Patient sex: F
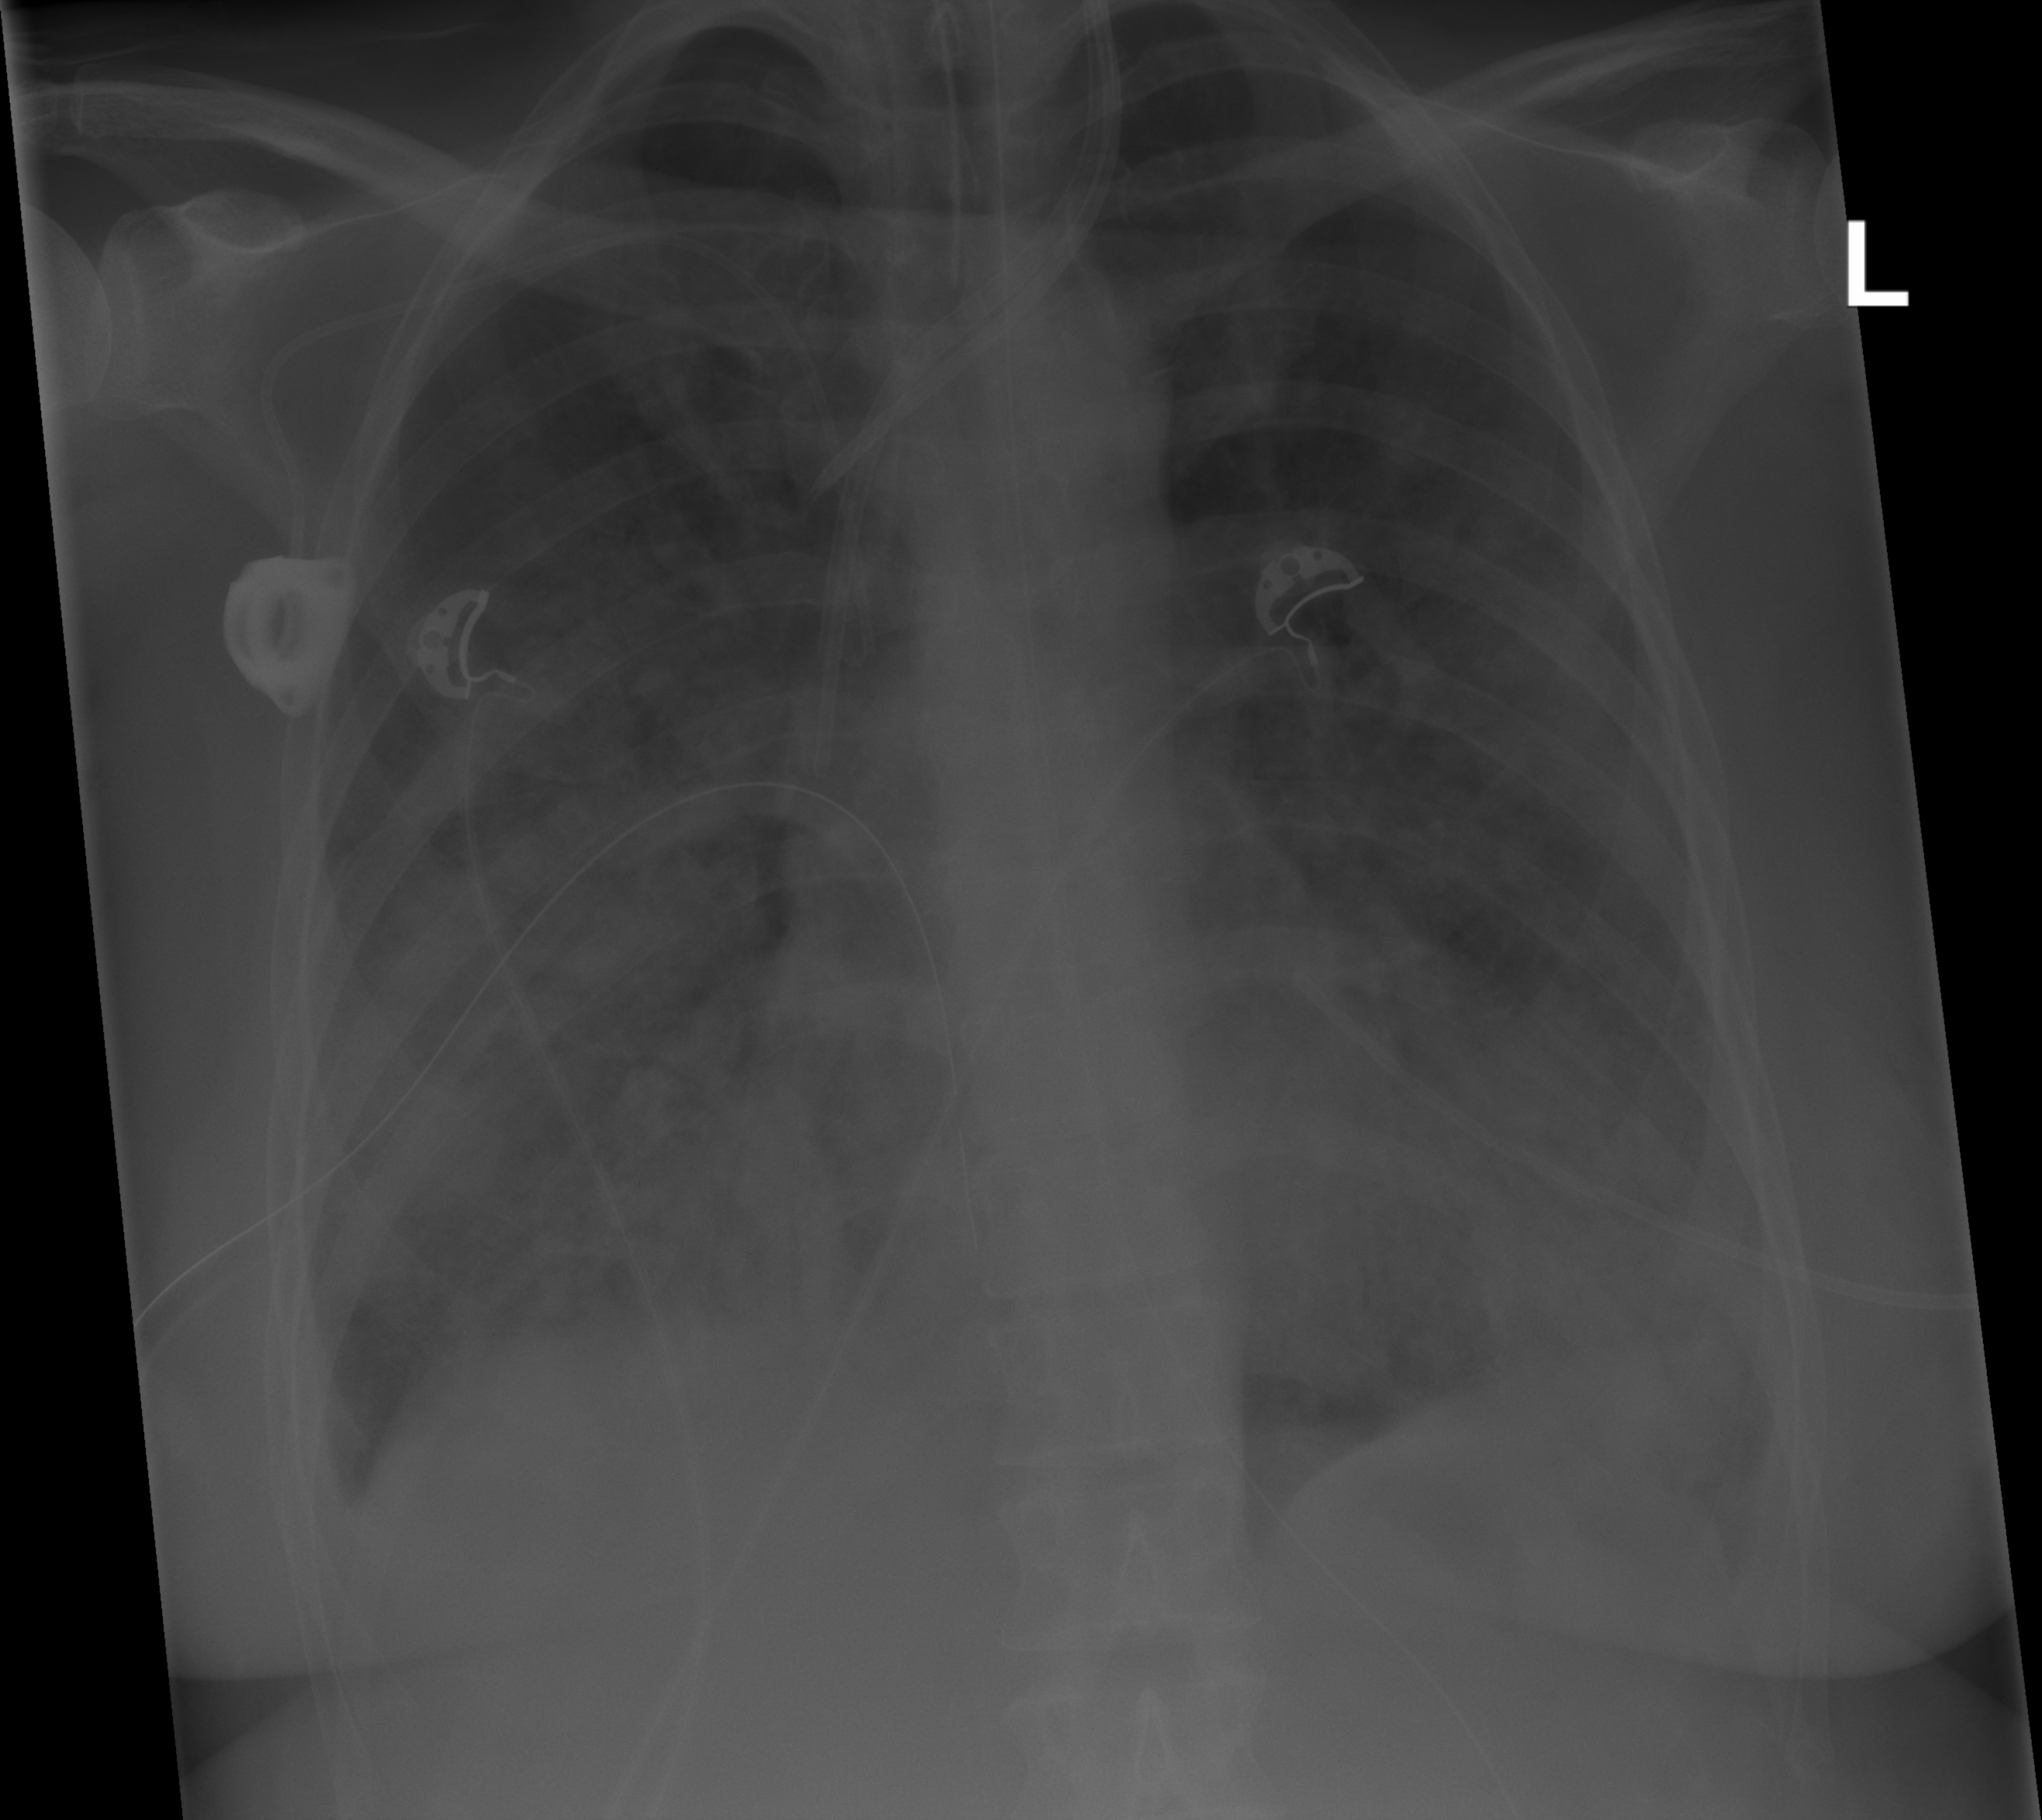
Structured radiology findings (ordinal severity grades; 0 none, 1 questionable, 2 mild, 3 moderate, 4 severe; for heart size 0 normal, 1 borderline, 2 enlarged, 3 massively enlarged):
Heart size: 1
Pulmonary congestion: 2
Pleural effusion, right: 2
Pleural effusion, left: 1
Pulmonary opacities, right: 3
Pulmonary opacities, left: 3
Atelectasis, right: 0
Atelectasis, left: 0